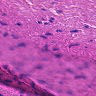
Metastatic tissue present: no